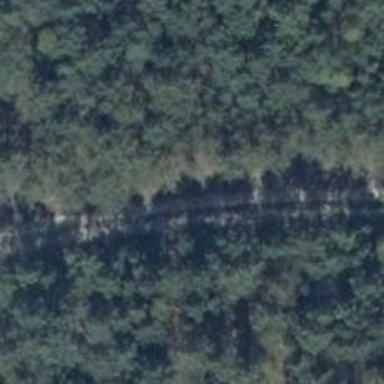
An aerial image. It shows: Dirt track road with grade 4 tracktype.